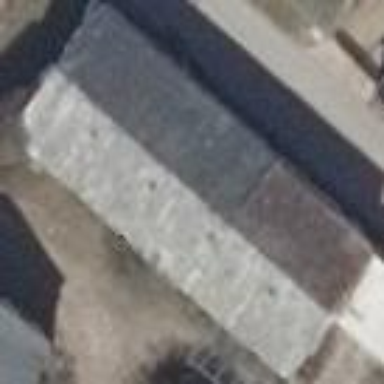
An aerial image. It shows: Rural barn.